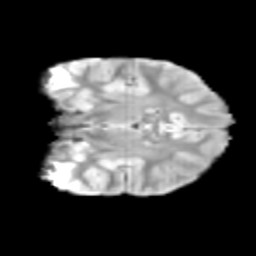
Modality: T2w
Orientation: coronal
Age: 10
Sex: female
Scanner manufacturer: siemens
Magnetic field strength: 3 T
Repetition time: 3.8 s
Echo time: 0.07 s